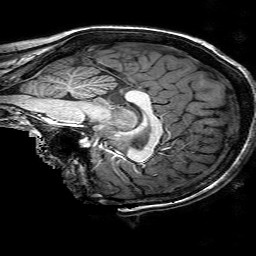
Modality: T1w
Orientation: sagittal
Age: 19
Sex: female